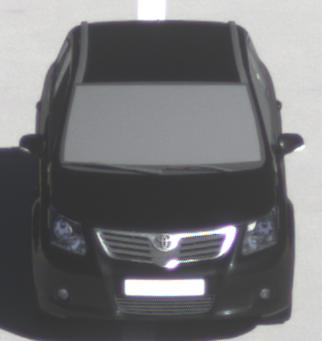
Make: Toyota
Model: Avensis 1.6
Detailed model: Avensis (T27) Notch Back
Model produced from: 2009/01
Model produced until: 2010/08
Doors: 4
Color: black
Road condition: dry road
Daytime: morning or afternoon
Contrast: high contrast